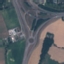
Label: Highway